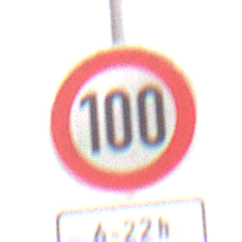
Verkehrszeichen: Geschwindigkeit100
Zusatzzeichen unten: ZeitangabenMitBeschraenkungAufWochentage4
Umgebung: Outdoor, Nature
Tageszeit: Midday
Wetter: Overcast
Licht: Natural
Jahreszeit: NotSpecified
Kontrast: LowContrast